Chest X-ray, AP view. Patient: 37 years old, sex F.
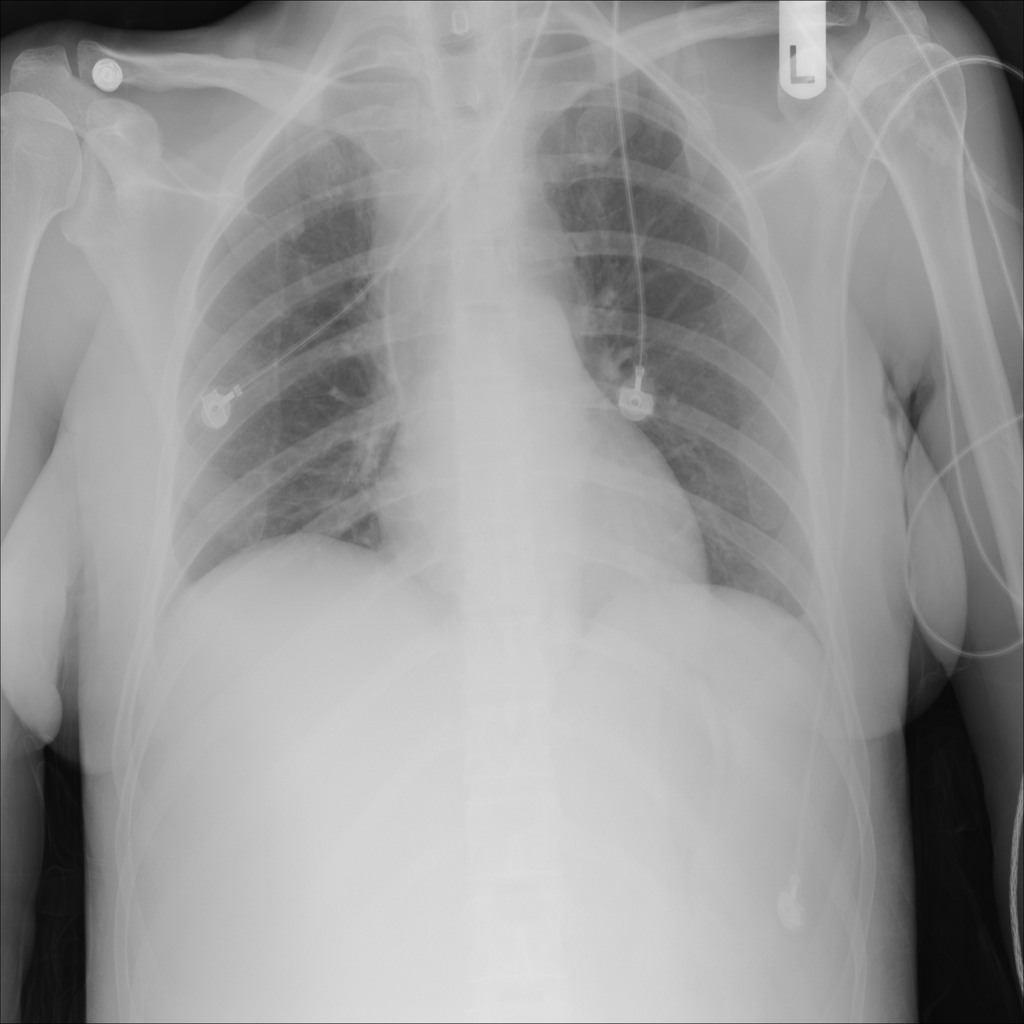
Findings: No Finding